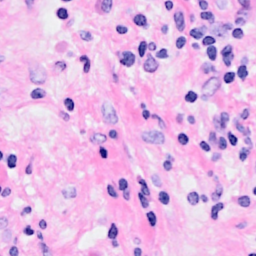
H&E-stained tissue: Breast